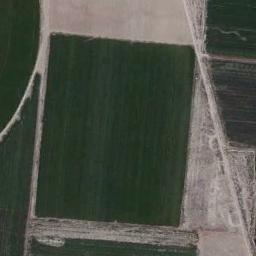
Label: rectangular_farmland